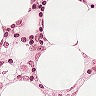
Metastatic tissue present: no